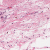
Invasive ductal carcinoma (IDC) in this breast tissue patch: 0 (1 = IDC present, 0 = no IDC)